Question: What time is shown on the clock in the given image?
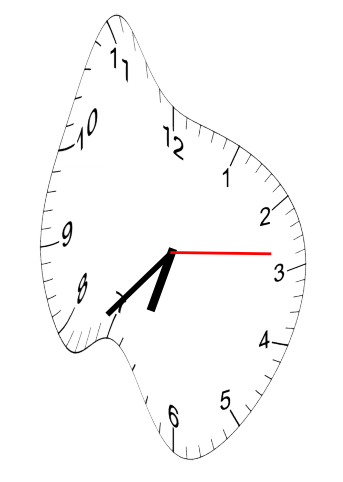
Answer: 06:37:14